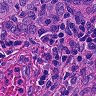
Metastatic tissue present: yes